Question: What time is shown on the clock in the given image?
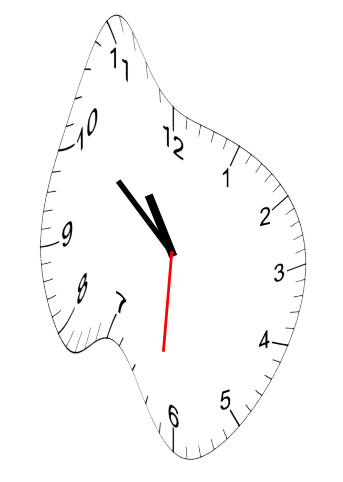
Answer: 10:51:31